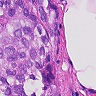
Metastatic tissue present: yes